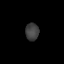
Tissue: lung
Cell type: Epithelial cells
Senescence score: 0.143
Nuclear area (px): 234
Mean DAPI intensity: 62.496